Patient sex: M
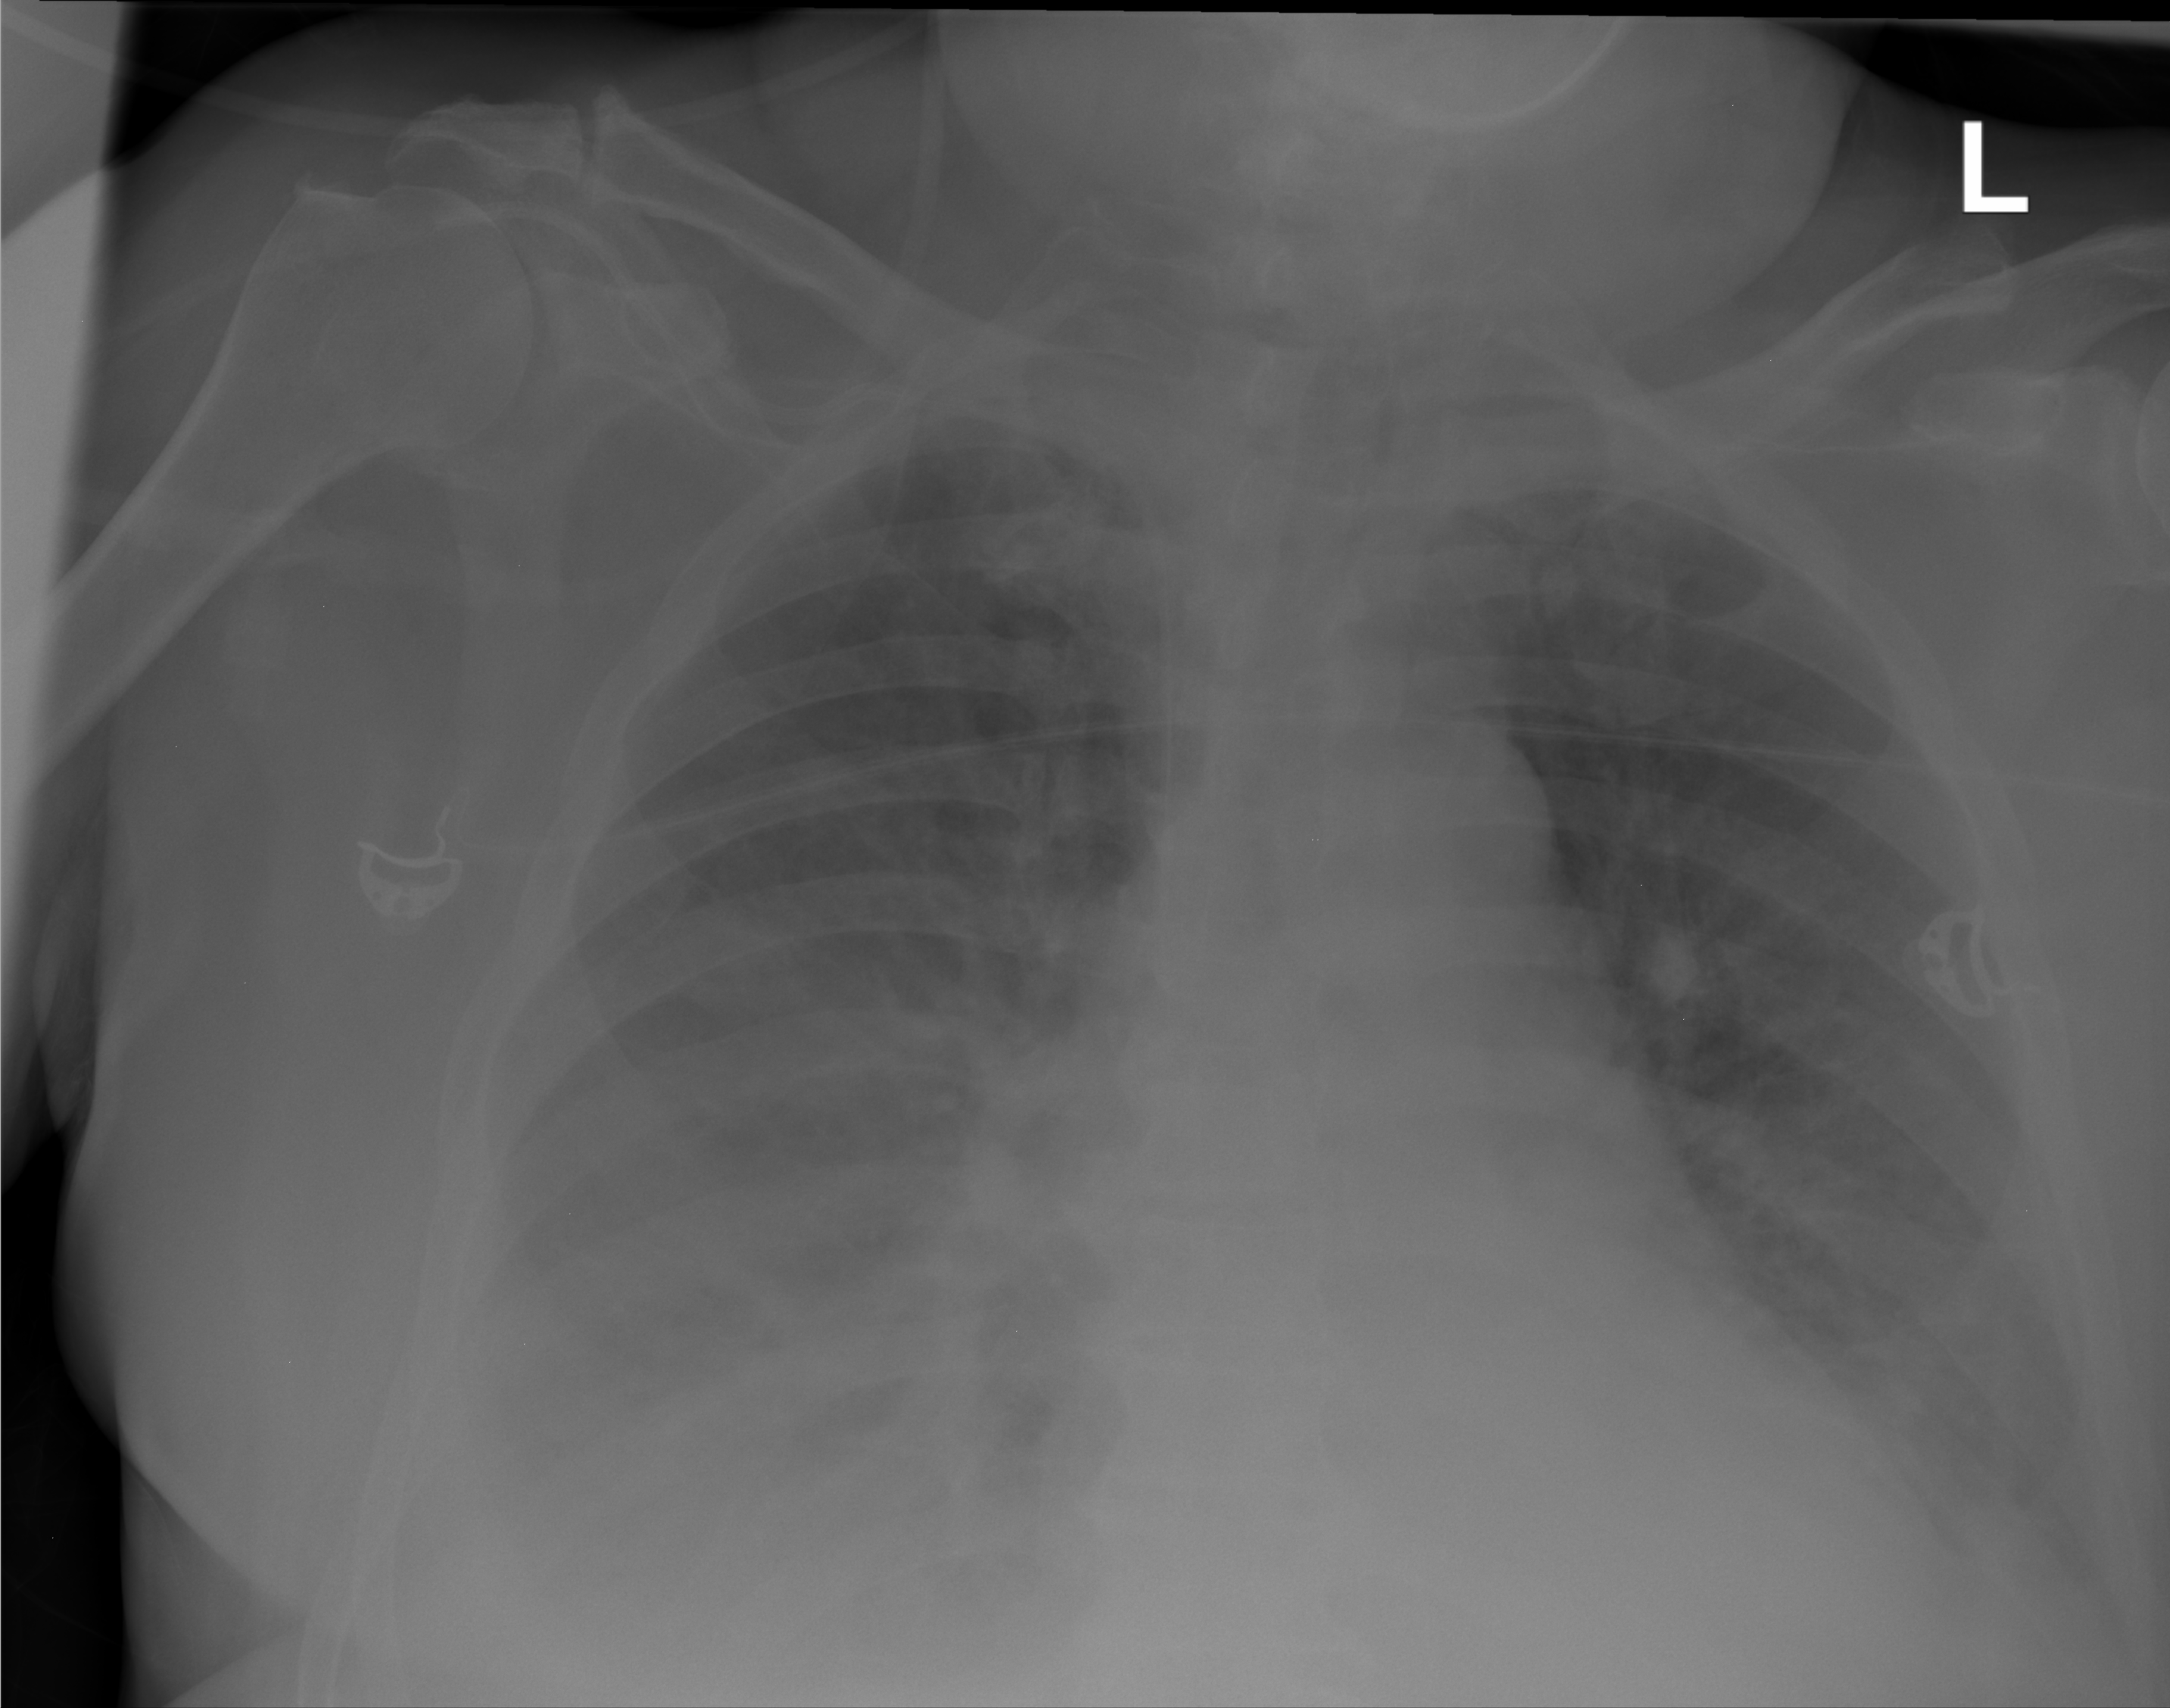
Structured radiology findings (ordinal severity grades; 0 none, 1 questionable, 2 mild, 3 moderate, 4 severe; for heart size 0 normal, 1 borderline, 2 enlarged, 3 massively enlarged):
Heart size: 0
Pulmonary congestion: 0
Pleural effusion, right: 3
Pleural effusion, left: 2
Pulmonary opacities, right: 0
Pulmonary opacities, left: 0
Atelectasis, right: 2
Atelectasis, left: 2